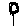
Label: flower